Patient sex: M
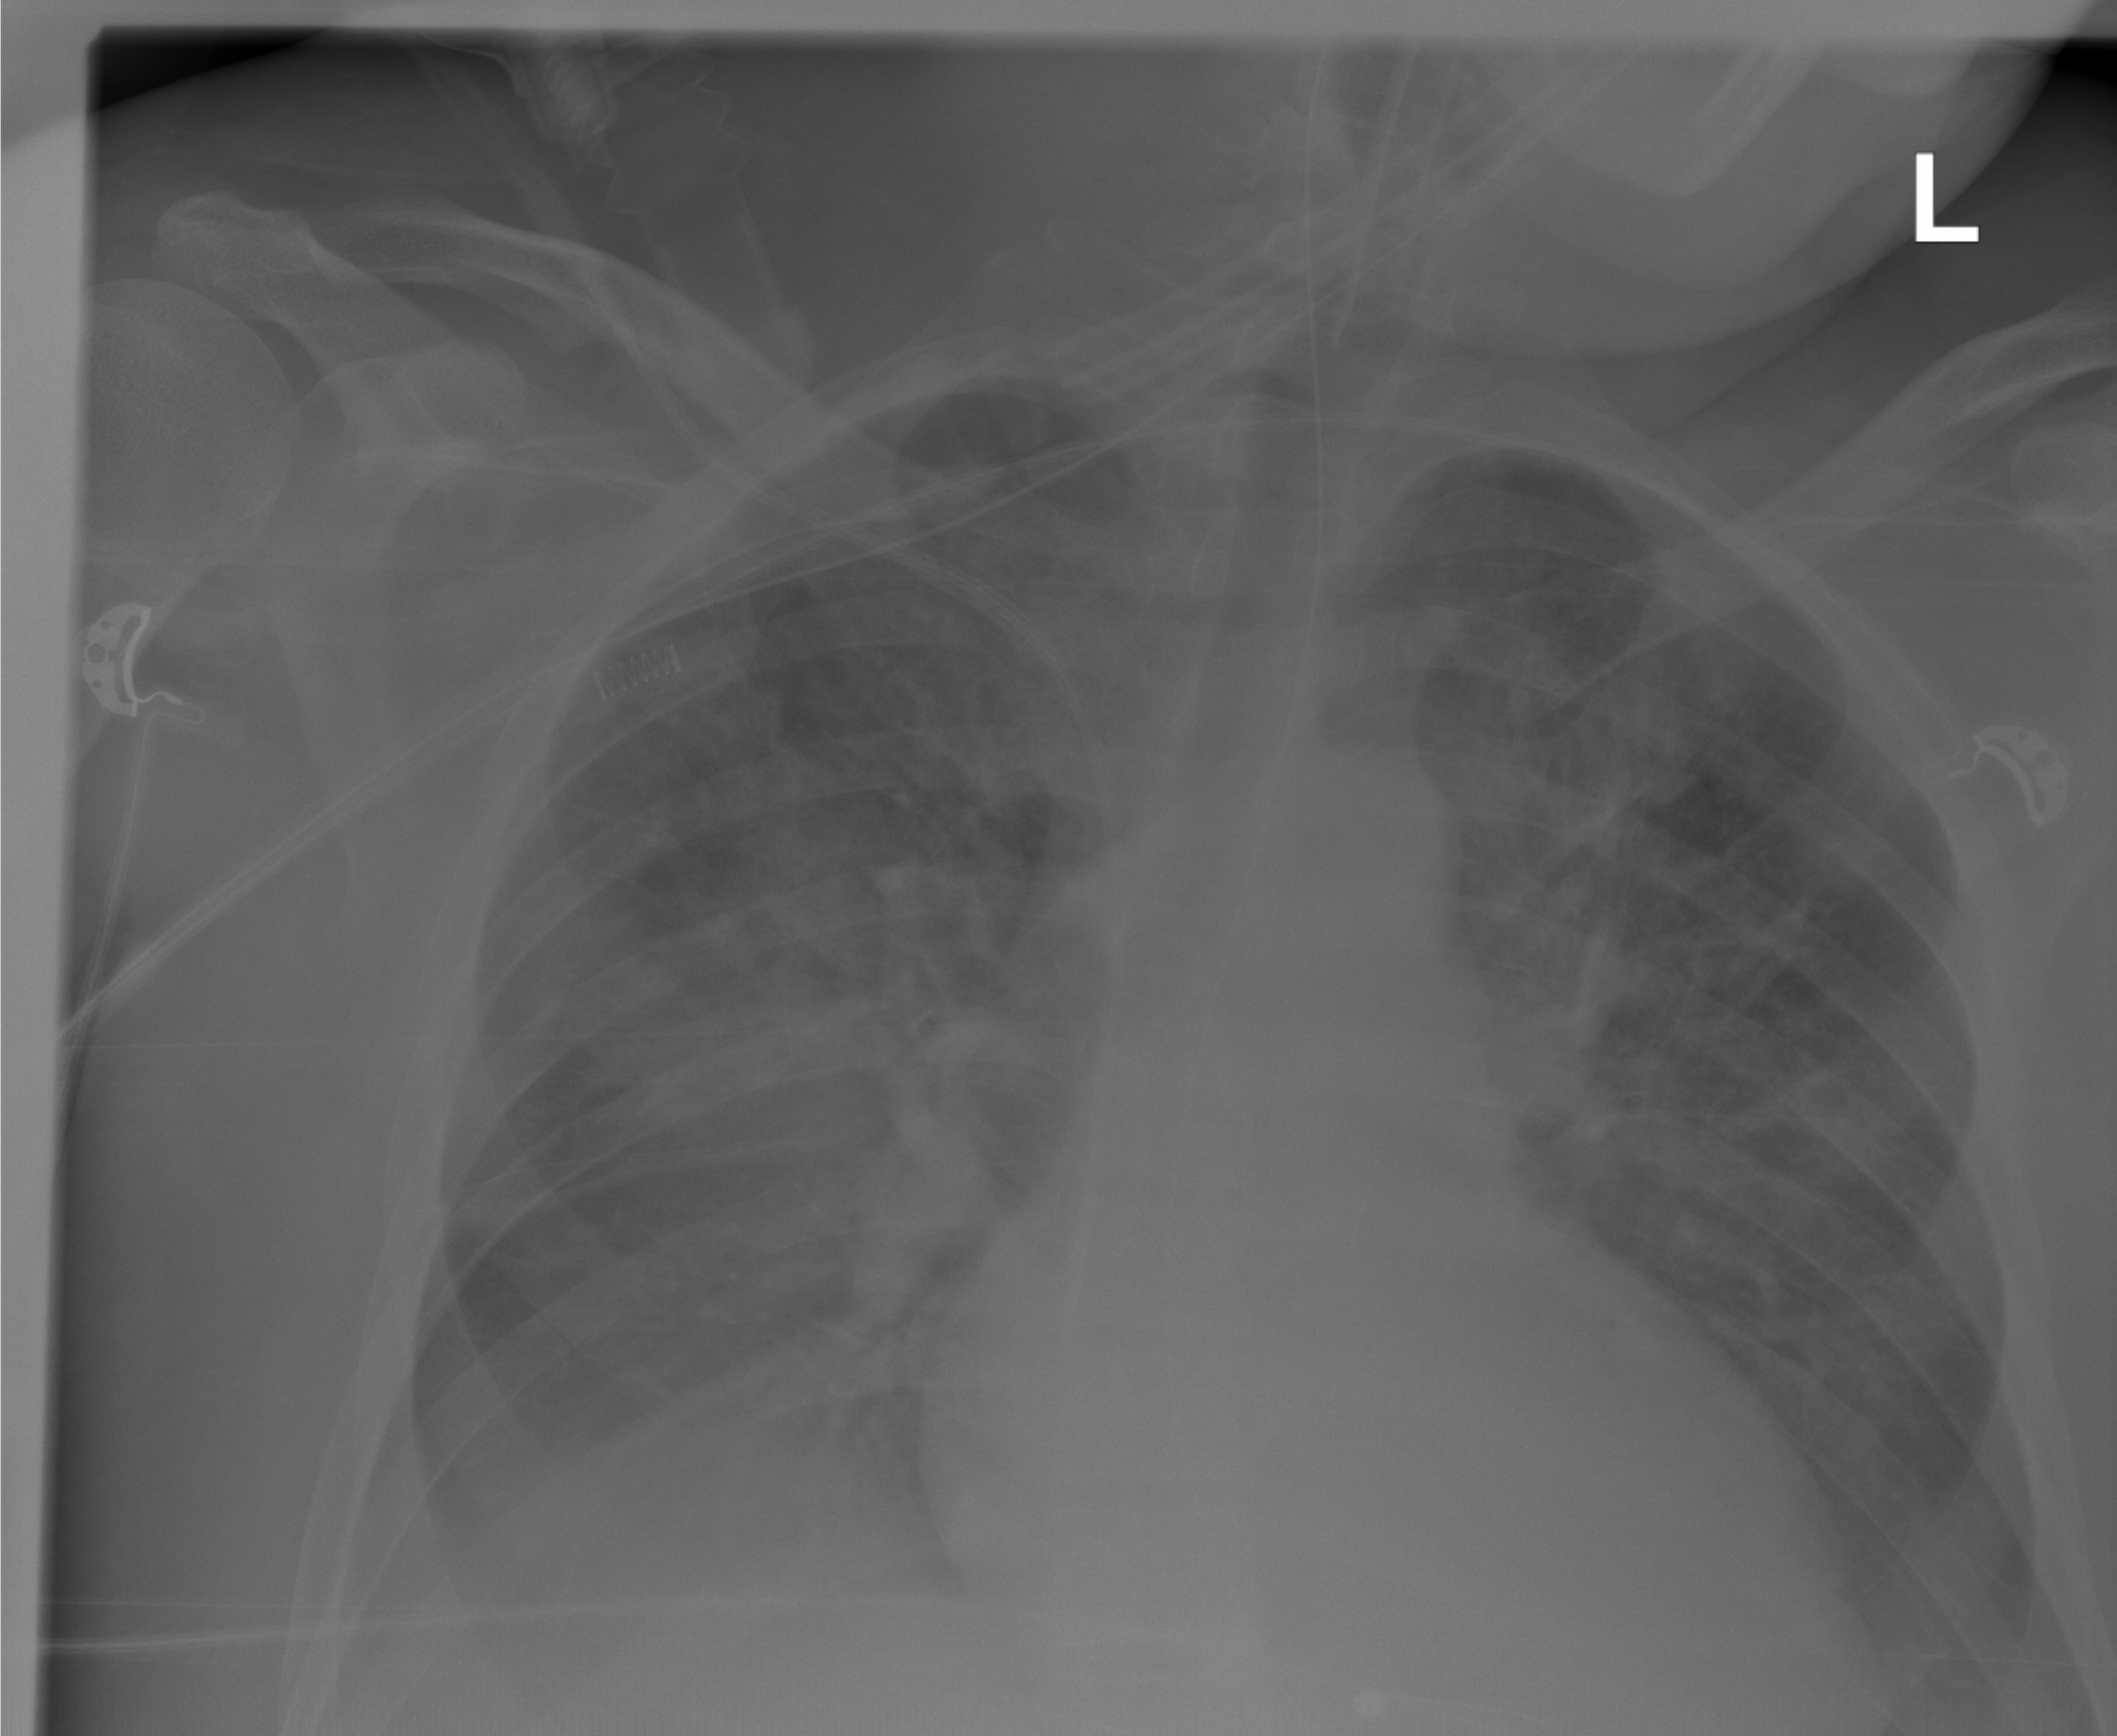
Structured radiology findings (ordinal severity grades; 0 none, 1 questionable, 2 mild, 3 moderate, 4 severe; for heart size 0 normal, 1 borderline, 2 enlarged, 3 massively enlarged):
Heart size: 2
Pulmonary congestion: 1
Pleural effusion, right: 1
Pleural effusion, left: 1
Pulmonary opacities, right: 2
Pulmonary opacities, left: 2
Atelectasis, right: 2
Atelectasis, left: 2